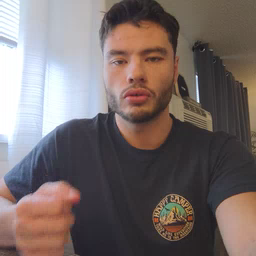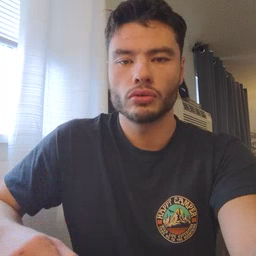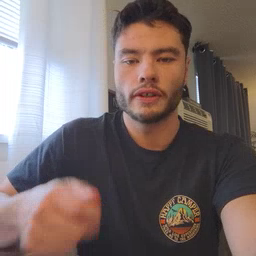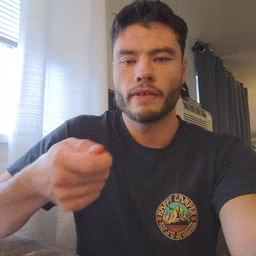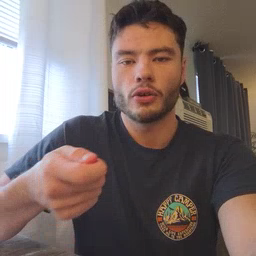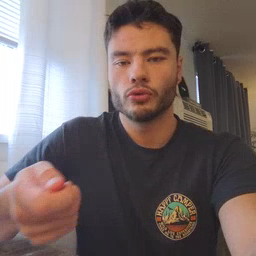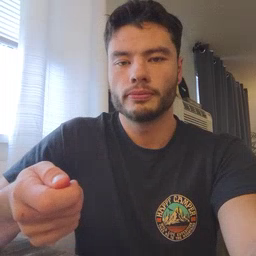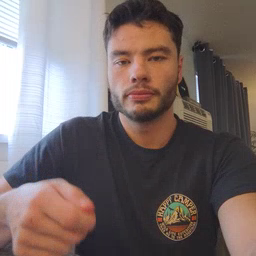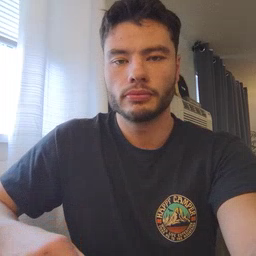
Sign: vacuum